Point out the variations between the two images.
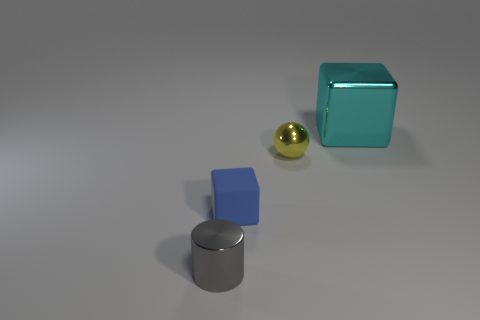
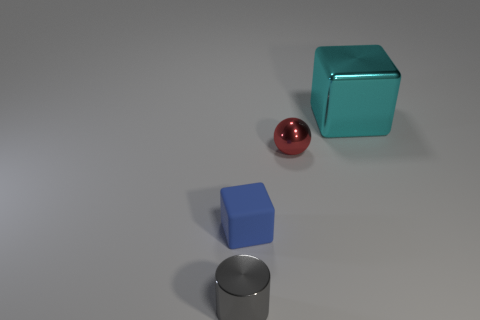
the ball became red
the yellow sphere changed to red
the tiny yellow metallic ball turned red
the tiny sphere changed to red
the small yellow metallic ball right of the rubber object changed to red
the tiny yellow object became red
the tiny yellow shiny sphere that is to the right of the tiny blue rubber block changed to red
the small yellow metallic ball that is behind the gray metallic thing became red